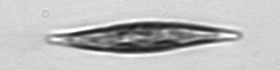
Label: Pleurosigma